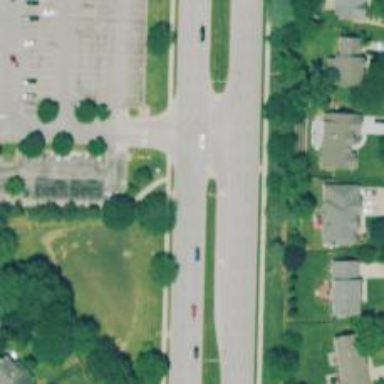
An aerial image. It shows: Dash road marking.